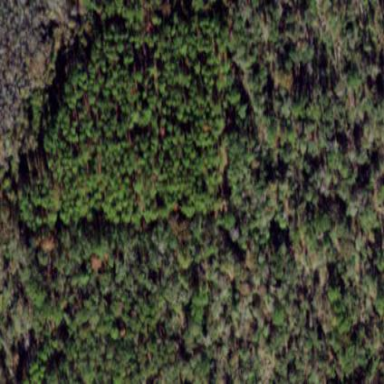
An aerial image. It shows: Forest dominated by needle-leaved trees.